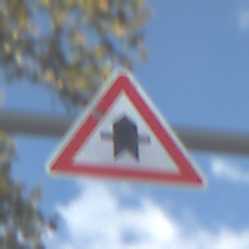
Verkehrszeichen: Vorfahrt
Umgebung: Outdoor, Nature
Tageszeit: MorningAfternoon
Wetter: PartlyCloudy
Licht: Natural
Jahreszeit: NotSpecified
Kontrast: HighContrast